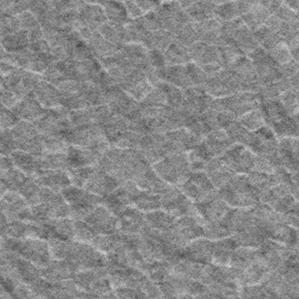
Label: frost